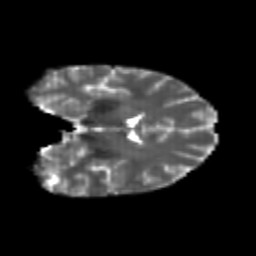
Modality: T2w
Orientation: coronal
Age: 25
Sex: female
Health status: healthy
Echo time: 0.074 s